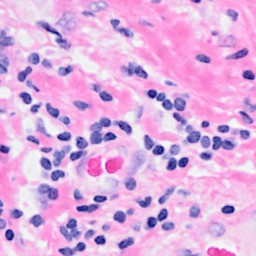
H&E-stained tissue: Breast